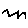
Label: zigzag